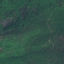
Land use / land cover: Forest